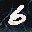
Label: 6